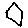
Label: hexagon